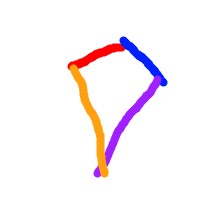
Shape: kite